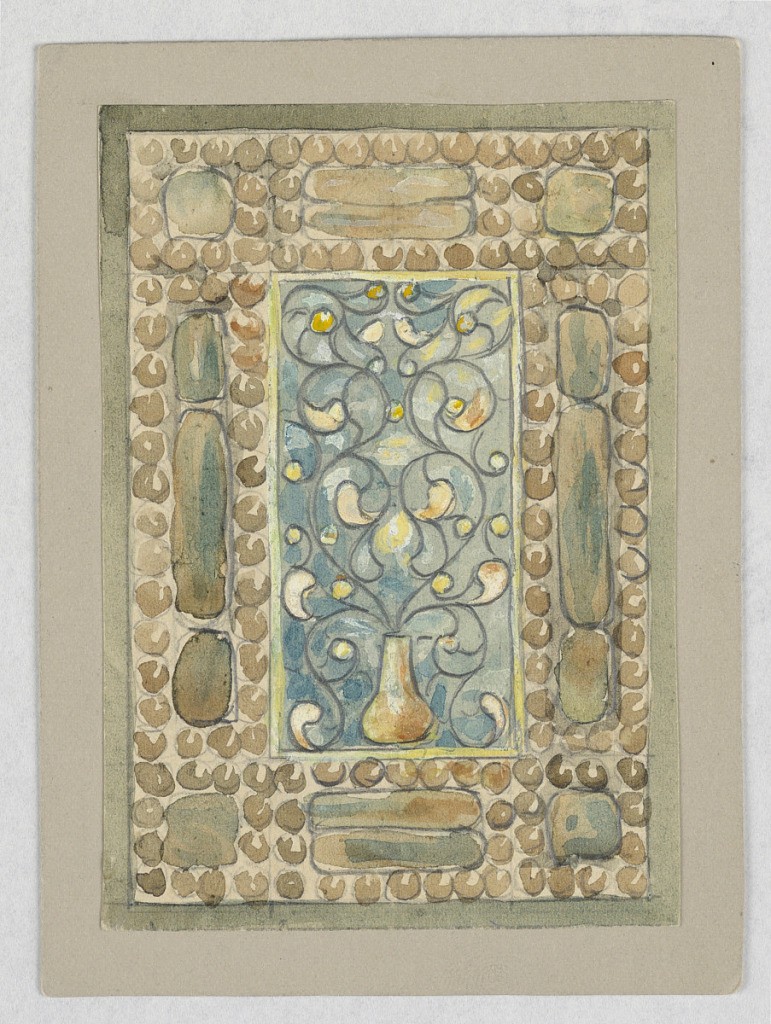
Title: Design for stained glass
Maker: Alice Cordelia Morse, American, 1863–1961
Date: late 19th century
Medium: Brush and gouache, watercolor on paper mounted on tan illustration board
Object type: Drawing
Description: Design with rectangle at center made up of blue and gold, vase with curled vines; surrounded by frame filled with gold-green circles.